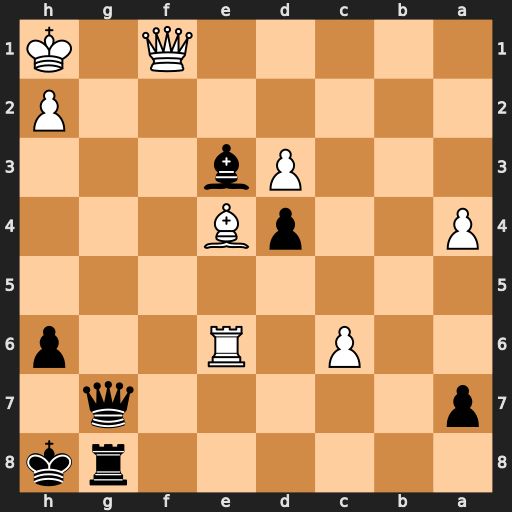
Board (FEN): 6rk/p5q1/2P1R2p/8/P2pB3/3Pb3/7P/5Q1K
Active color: b
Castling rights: -
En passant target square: -
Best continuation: Qg1+ Qxg1 Rxg1#